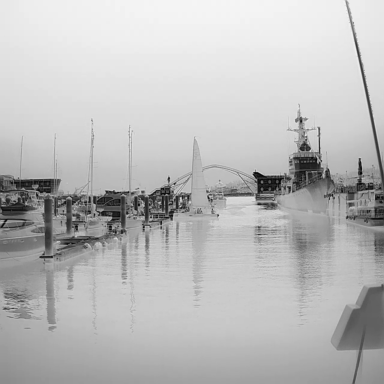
There are nine objects shown in the infrared image, including three canoes, four sailboats, a warship, and a container_ship.